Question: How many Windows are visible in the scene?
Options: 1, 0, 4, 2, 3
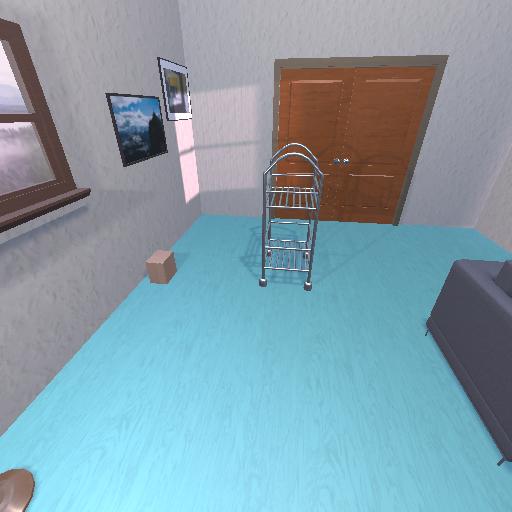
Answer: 1